Question: I have a simple ASP.Net MVC project which for some reason has issues with intellisense. It is constantly giving me errors that namespaces local to the project can not be found, even though they do exist and the project will build fine. Here's an example:

It is very frustrating as this results in me having no intellisense available whatsoever. Has any one encountered a problem like this before, and do they know of a solution?
The project itself is an MVC4 website running in VS2013 in W8 under Paralells on a Macbook Air, should that have any effect on the problem.
As stated, I have no error messages to provide as the project builds and runs successfully, but please let me know if more details are required.
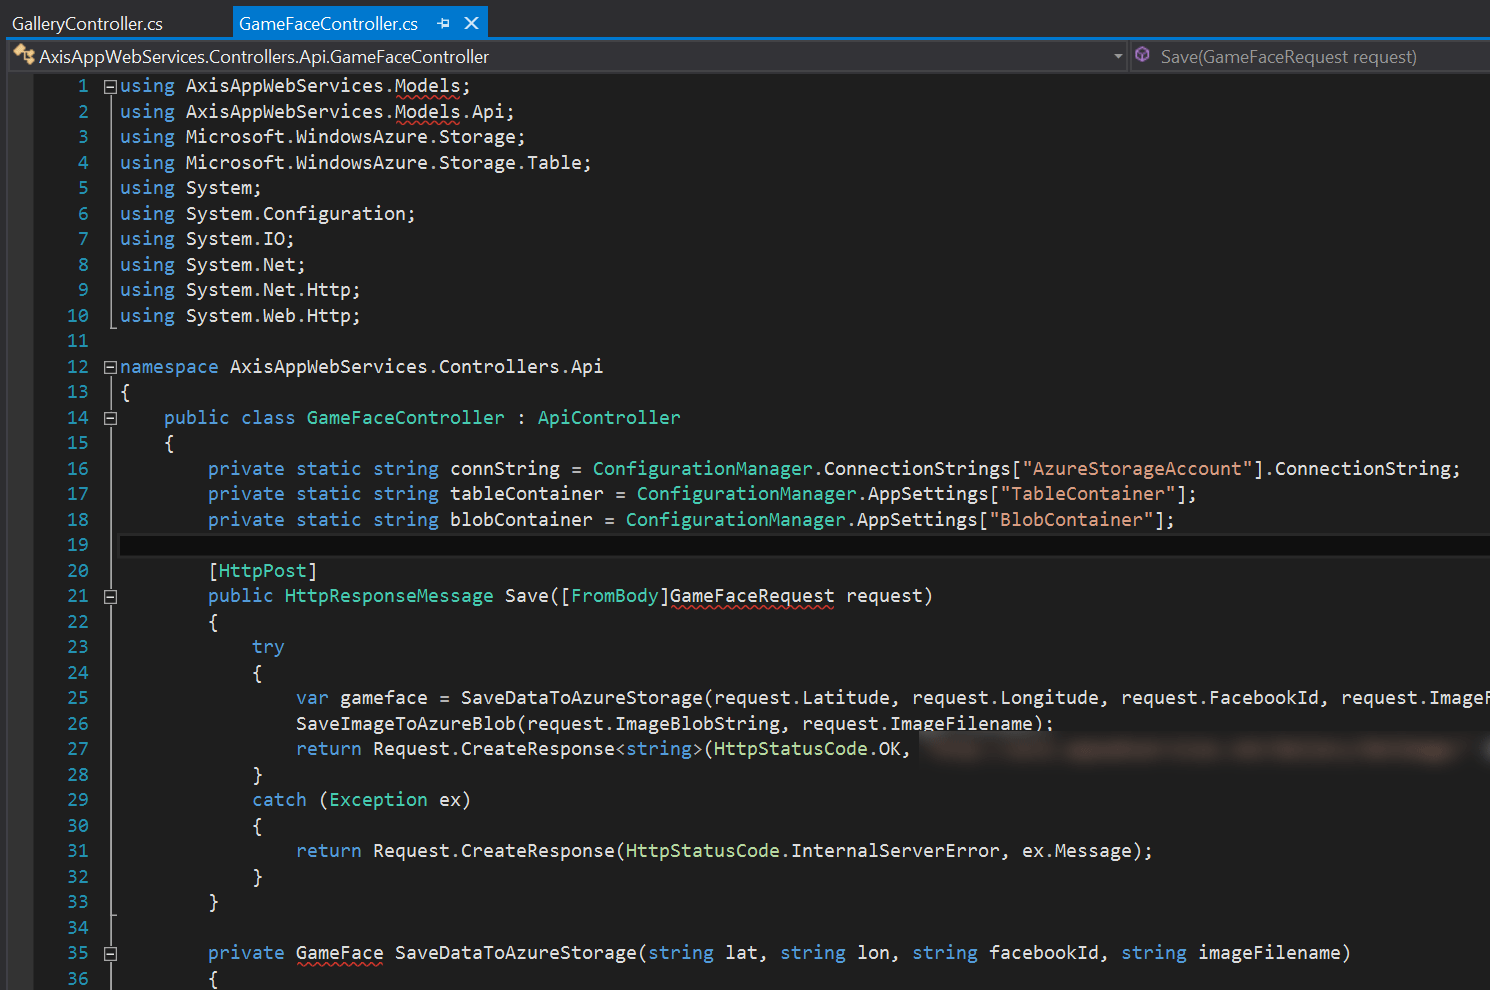
Answer: I had the same issue. Try removing your project from the solution and then add it again. It worked for me. Looks like a solution file quirk.
UPDATE: this is not a permanent fix as closing and reopening visual studio brings back the issue.
UPDATE 2: while looking to fix another issue where I couldn't change the default namespace of a project (I would get a System.Runtime.InteropServices.ExternalException), I found out that it was related to Xamarin tools for Visual Studio. I proceeded to completely uninstall Xamarin. It fixed my namespace renaming issue as well as the weird type or namespace not found / intellisense issue.